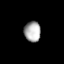
Tissue: lung
Cell type: Endothelial cells
Senescence score: 0.5561
Nuclear area (px): 332
Mean DAPI intensity: 169.443